Interaction volume radius: 5 \u00c5
Interaction volume height: 10 \u00c5
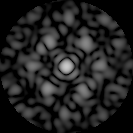
Disorder parameter: 0.5262